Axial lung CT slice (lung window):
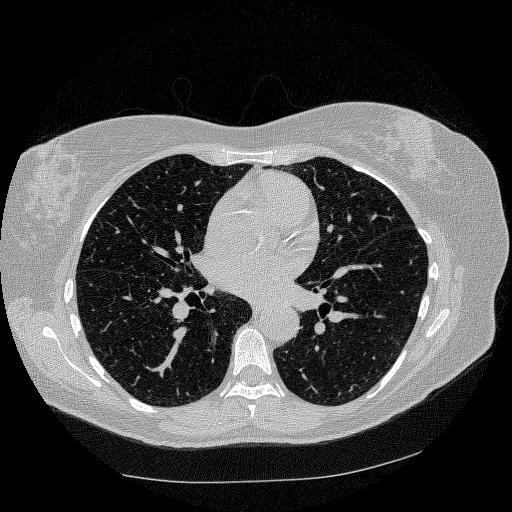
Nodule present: no